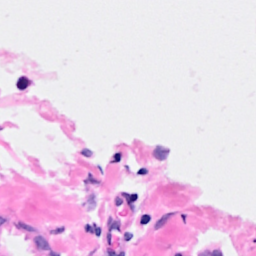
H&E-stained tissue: Breast